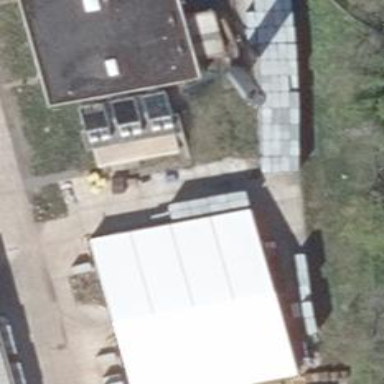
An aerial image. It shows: Warehouse.